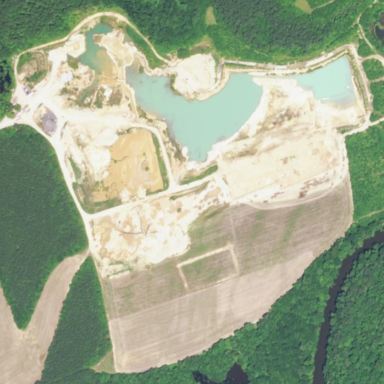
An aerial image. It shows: Quarry area.